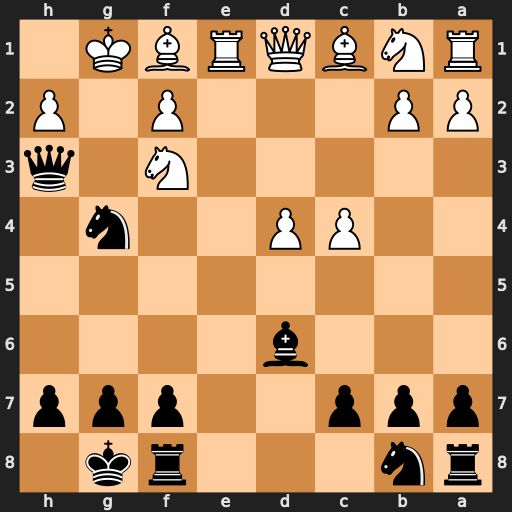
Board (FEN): rn3rk1/ppp2ppp/3b4/8/2PP2n1/5N1q/PP3P1P/RNBQRBK1
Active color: b
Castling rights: -
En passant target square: -
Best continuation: Bxh2+ Kh1 Nxf2#